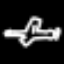
Label: airplane